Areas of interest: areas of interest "Business office"
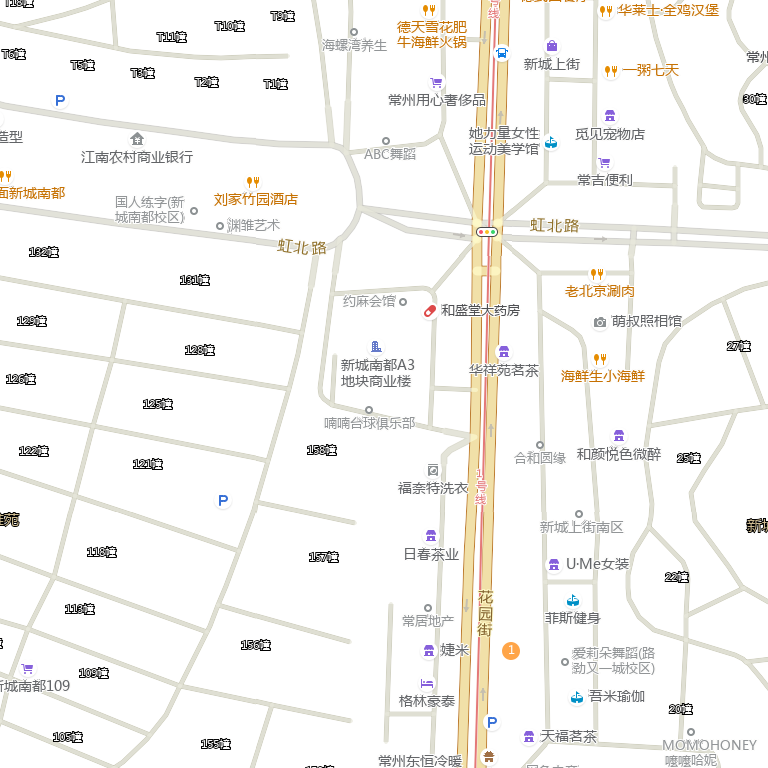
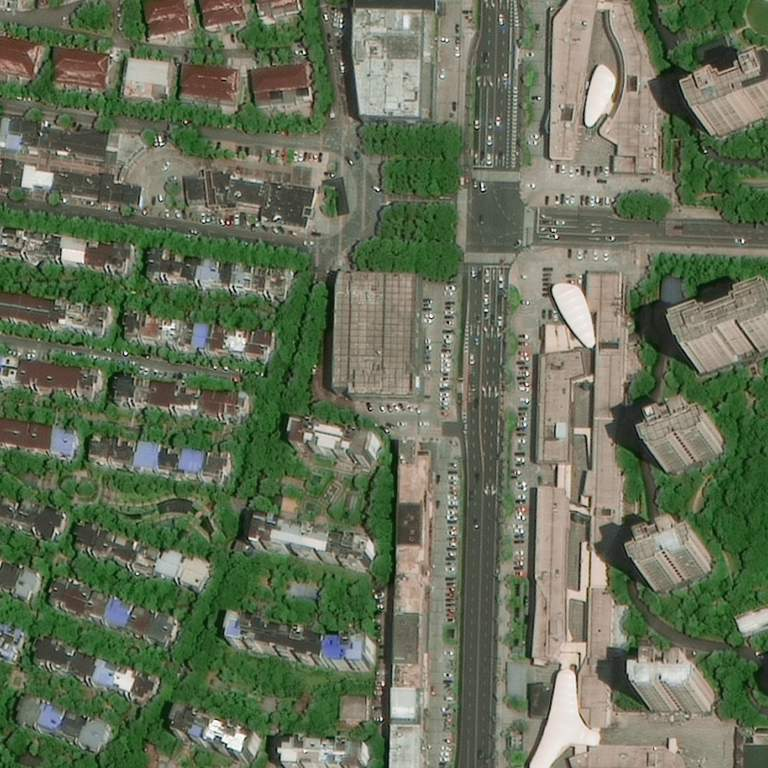